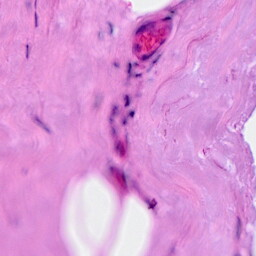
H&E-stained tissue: Breast